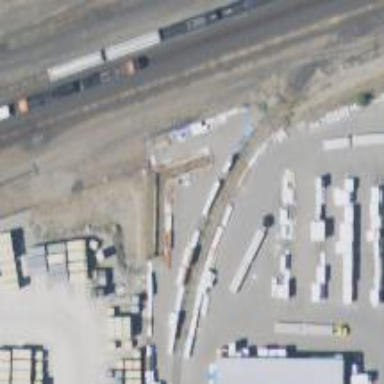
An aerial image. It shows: Railway siding with rails.